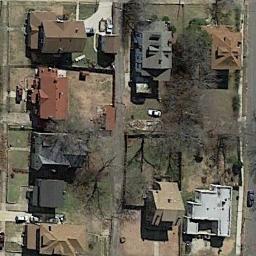
Label: residential